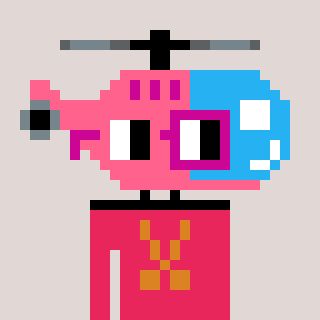
a pixel art character with square pink and red glasses, a helicopter-shaped head and a redpinkish-colored body on a warm background